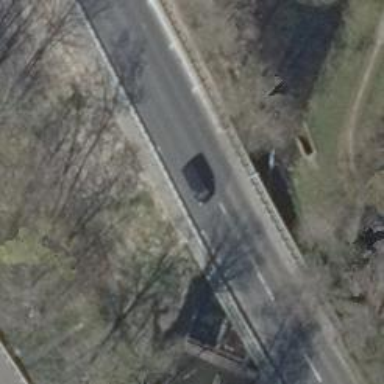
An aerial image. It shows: Secondary road crossing bridge with asphalt surface.